Interaction volume radius: 5 \u00c5
Interaction volume height: 15 \u00c5
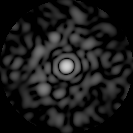
Disorder parameter: 0.8374